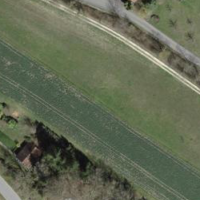
EUNIS habitat code: 24
Species observed at this site:
Cornus sanguinea